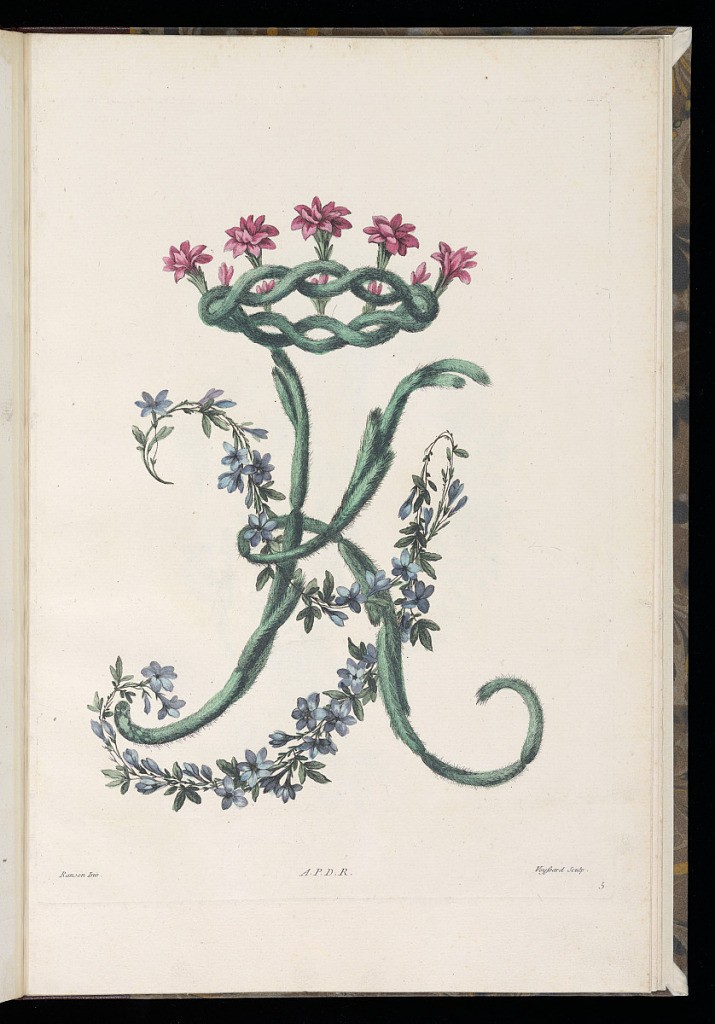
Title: Decorative Monogram Design
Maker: Pierre Ranson, French, 1736–1786
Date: ca. 1780
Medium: Etching and hand colored in watercolor on paper
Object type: Print
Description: Design for a decorative monogram for the letters K and Y featuring flowers, leaves, and feathers.  The letters are topped with a crown of flowers. The plate is numbered, signed and hand colored.